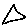
Label: triangle